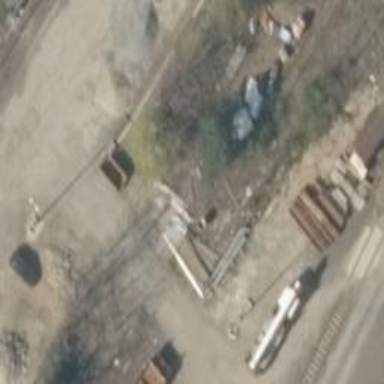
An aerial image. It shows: Unused railway yard.